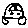
Label: car